Question: I downloaded the .ipsw file for iOS 7 Beta 4 from Apple's developer website and started installing it using iTunes. iTunes completed its operation and gave message that iPhone will restart automatically once installation complete. I've been waiting for almost 1 and half hour and the progress bar on iPhone is still at the beginning.
Does anybody has any idea about how much time it takes to install? Is anything going wrong. Please advise.
Status:-

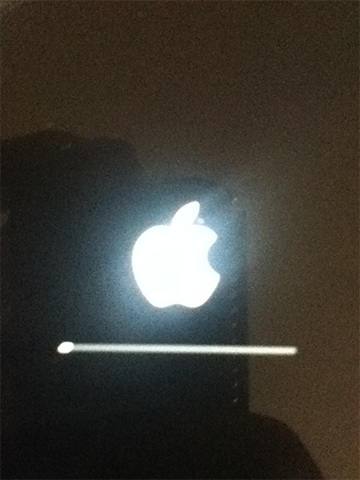
Answer: Usually it doesn't take that long. I installed it, and it took around 15 mins. Did you try re-installing it? Try downloading the new ios 7 developer version, it is less buggy, and your problem may have been fixed. Also try reffering to <URL> Just give it another try. Wait, is your Iphone jailbroken?